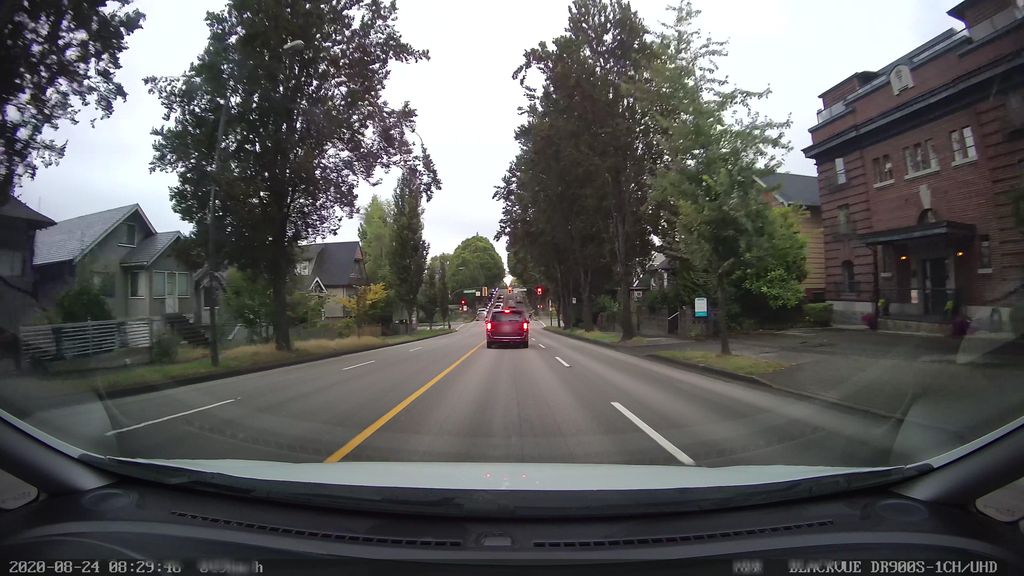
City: vancouver